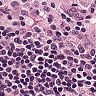
Metastatic tissue present: yes